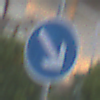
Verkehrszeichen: VorgeschriebeneVorbeifahrtRechts
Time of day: SunriseSunset
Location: Outdoor (Urban)
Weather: Clear
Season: NotSpecified
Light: Natural